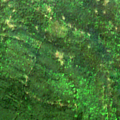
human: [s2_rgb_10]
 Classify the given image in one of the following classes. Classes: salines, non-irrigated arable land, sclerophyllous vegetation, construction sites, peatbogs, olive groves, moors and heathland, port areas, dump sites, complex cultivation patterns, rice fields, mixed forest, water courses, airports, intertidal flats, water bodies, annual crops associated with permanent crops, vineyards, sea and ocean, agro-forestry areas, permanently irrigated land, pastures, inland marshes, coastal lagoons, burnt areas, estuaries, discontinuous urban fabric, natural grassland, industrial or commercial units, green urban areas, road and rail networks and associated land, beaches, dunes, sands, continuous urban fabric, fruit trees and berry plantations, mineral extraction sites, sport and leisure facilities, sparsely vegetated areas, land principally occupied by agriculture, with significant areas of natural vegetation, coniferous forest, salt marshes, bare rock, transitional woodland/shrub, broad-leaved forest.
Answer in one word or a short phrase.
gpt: broad-leaved forest, mixed forest